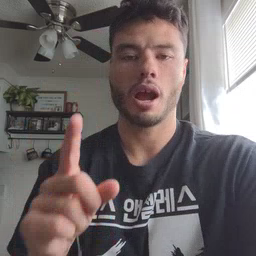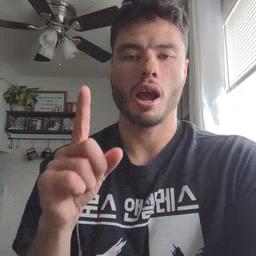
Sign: up